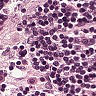
Metastatic tissue present: no